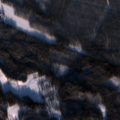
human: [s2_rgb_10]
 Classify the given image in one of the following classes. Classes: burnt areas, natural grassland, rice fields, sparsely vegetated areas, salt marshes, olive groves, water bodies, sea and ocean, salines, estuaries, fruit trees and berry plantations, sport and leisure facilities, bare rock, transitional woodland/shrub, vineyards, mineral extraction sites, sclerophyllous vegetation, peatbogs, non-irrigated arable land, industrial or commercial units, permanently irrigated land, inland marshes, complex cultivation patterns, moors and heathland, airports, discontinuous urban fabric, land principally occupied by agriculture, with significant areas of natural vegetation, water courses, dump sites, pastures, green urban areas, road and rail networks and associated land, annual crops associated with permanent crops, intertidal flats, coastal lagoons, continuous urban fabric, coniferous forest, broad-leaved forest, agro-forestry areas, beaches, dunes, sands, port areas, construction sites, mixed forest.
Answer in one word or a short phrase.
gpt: land principally occupied by agriculture, with significant areas of natural vegetation, coniferous forest, mixed forest, transitional woodland/shrub